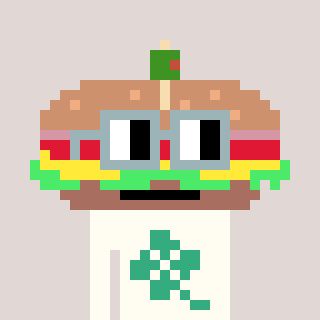
a pixel art character with square dark gray glasses, a sandwich-shaped head and a grayscale-colored body on a warm background